Question: I have made very simple web service using .
I have a class named Person:
'''
package testapp;
import javax.xml.bind.annotation.XmlRootElement;
@XmlRootElement
public class Person {
private String firstname;
private String lastname;
public Person() {super();}
public Person(String firstname, String lastname) this.firstname=firstname;this.lastname=lastname;}
public void setFirstname(String firstname) {this.firstname = firstname;}
public String getFirstname() {return firstname;}
public void setLastname(String lastname) {this.lastname = lastname;}
public String getLastname() {return lastname;}
}
'''
...and a class PersonService:
'''
package testapp;
import java.util.ArrayList;
import java.util.List;
import java.sql.*;
public class PersonService {
private List<Person> persons;
public PersonService() {
super();
this.persons = new ArrayList<Person>();
try {
Class.forName("oracle.jdbc.driver.OracleDriver");
} catch (ClassNotFoundException e) {
System.out.println("ERROR: Cannot find Oracle driver!");
e.printStackTrace();
return;
}
System.out.println("STATUS: Oracle JDBC Driver Registered!");
Connection connection = null;
PreparedStatement preparedStatement = null;
try {
connection = DriverManager.getConnection(/* my database connection parameters */);
} catch (SQLException e) {
System.out.println("ERROR: Connection Failed! Check output console!");
e.printStackTrace();
return;
}
if (connection != null) {
System.out.println("STATUS: Connection established.");
} else {
System.out.println("ERROR: Failed to establish connection!");
}
try {
String selectSQL = "/* select first and last name from database */";
preparedStatement = connection.prepareStatement(selectSQL);
ResultSet rs = preparedStatement.executeQuery();
while (rs.next()) {
this.persons.add(/* Get data from database and make new Person */);
}
} catch (SQLException e) {
System.out.println(e.getMessage());
} finally {
try {
if (preparedStatement != null) {
preparedStatement.close();
}
if (connection != null) {
connection.close();
}
} catch (Exception e) {
System.out.println("ERROR: Something is seriously wrong...");
}
}
}
public List<Person> getPersons() {return this.persons;}
public void addPerson(String firstname, String lastname) {
if (firstname != null && lastname != null) {
System.out.println("Hello, "+firstname+" "+lastname+"!");
} else {
System.out.println("ERROR: First name or last name is null!");
}
}
}
'''
I have followed <URL> to make a web service and to test it. I chose application/xml and application/json type of parameters. Finally, my addPerson method looks like this:
'''
@POST
@Consumes(value = { "application/json", "application/xml" })
@Path("/person")
public void addPerson(@FormParam("firstname") String firstname, @FormParam("lastname") String lastname) {
if ((firstname != null) && (lastname != null)) {
System.out.println("Hello, "+firstname+" "+lastname+"!");
} else {
System.out.println("ERROR: First name or last name is null!");
}
}
'''
I'm able to test my GET method (getPersons), and I get a nice looking response. But I have no idea how to test POST method (addPerson), i.e. I don't know how to supply the parameters. Here's the screenshot:

I tried clicking on the green plus sign (Add header), then changing the header names to "firstname" and "lastname" and setting some values, but when I click "Send request", an error message appears (first name or last name is null).
What is the right way to enter some input parameters?
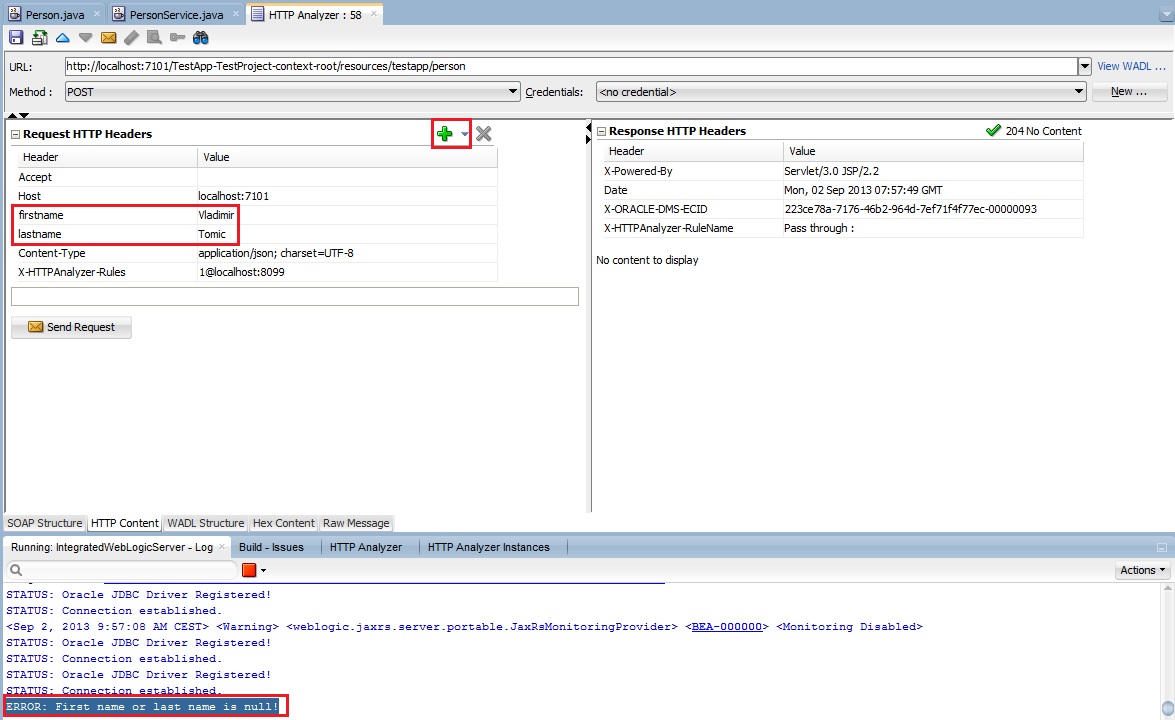
Answer: FormParam requires a form through which the parameters can be picked up. If you want to test this, in the service, change the parameter type to PathParam or QueryParam. This way, you can test it using the analyzer.
So, in case of QueryParam, your addPerson would look like:
public void addPerson(@QueryParam("firstname") String firstname, @QueryParam("lastname") String lastname) {
:
:
}
In analyzer, you can just append ?firstname=ABC&lastname=XYZ to the URL and send request.